Breast ultrasound image
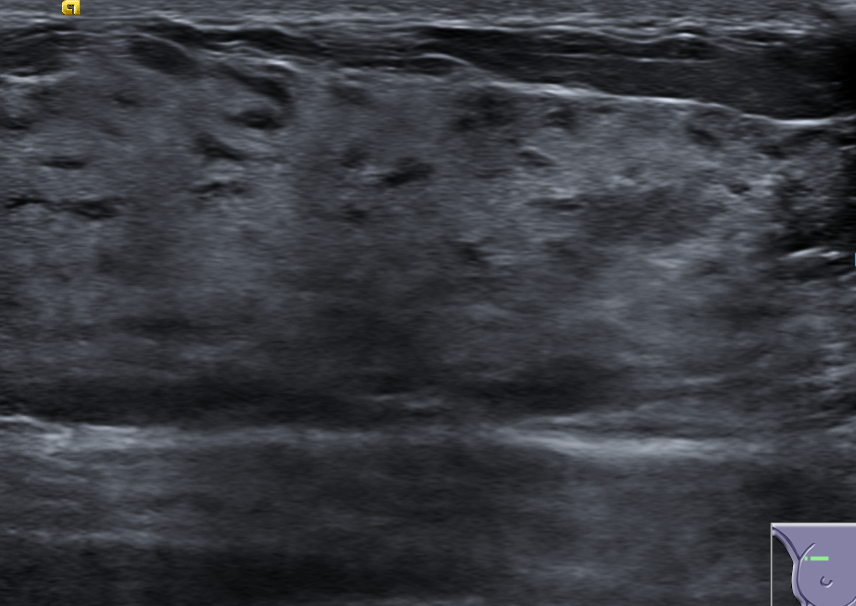
Diagnosis: normal